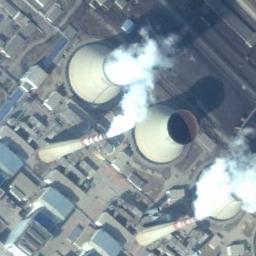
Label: thermal_power_station